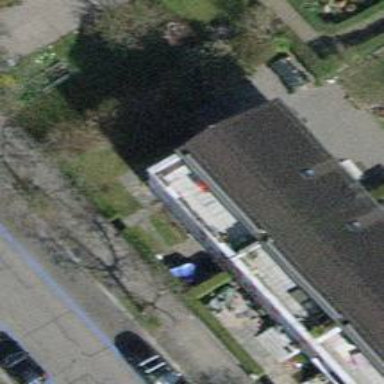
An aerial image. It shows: Terrace-style building with gabled roof.